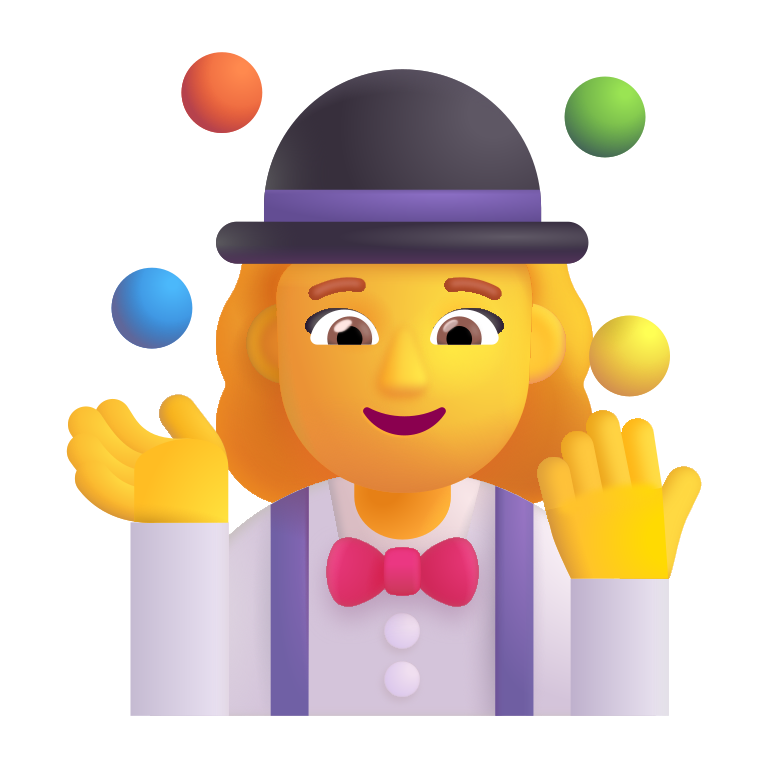
woman juggling color default